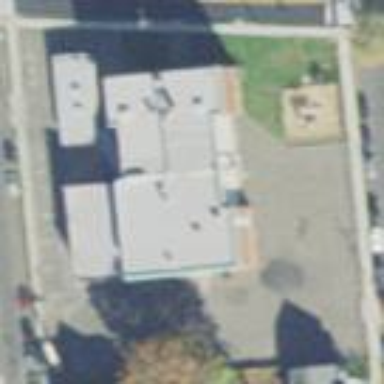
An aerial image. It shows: School.